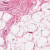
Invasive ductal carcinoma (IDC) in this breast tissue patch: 0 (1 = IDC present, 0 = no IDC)